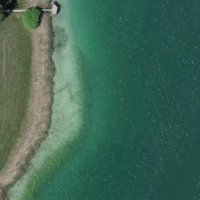
EUNIS habitat code: 14
Species observed at this site:
Chroicocephalus ridibundus
Podiceps cristatus
Fulica atra
Nuphar lutea
Succisa pratensis
Anas platyrhynchos
Sterna hirundo